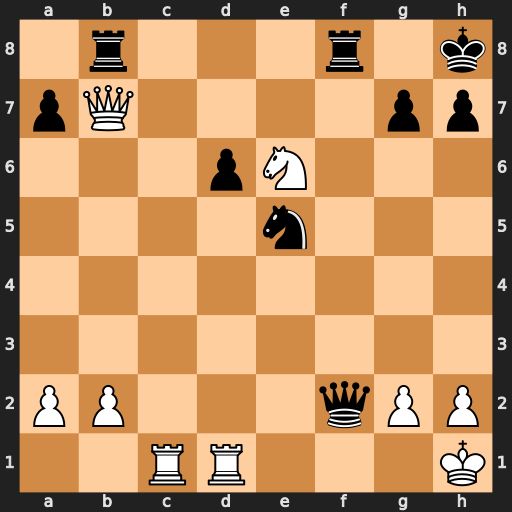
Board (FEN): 1r3r1k/pQ4pp/3pN3/4n3/8/8/PP3qPP/2RR3K
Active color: w
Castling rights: -
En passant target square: -
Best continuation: Qxg7#